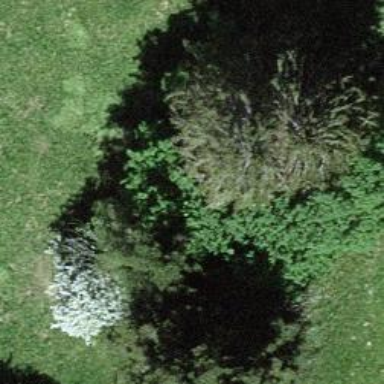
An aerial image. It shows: Sinkhole in natural setting.